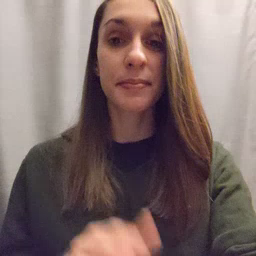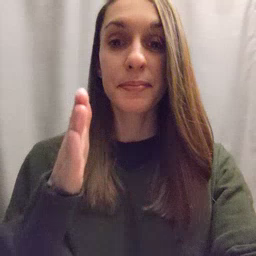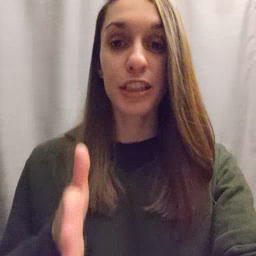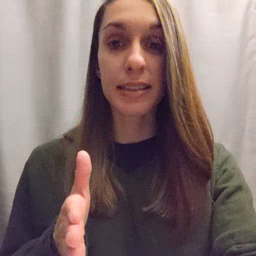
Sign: person